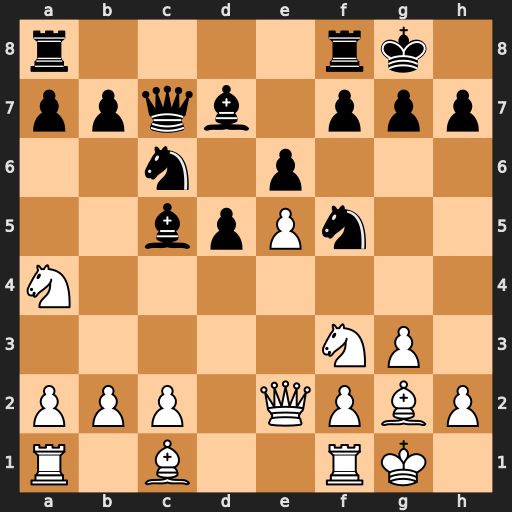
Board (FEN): r4rk1/ppqb1ppp/2n1p3/2bpPn2/N7/5NP1/PPP1QPBP/R1B2RK1
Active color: w
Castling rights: -
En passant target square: -
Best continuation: Nxc5 Ncd4 Nxd4